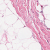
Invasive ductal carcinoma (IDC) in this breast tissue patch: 0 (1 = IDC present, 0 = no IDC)